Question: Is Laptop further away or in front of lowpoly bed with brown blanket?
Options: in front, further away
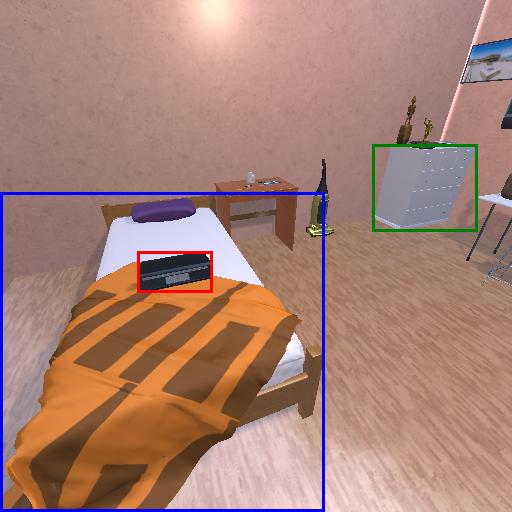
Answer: in front